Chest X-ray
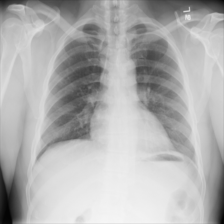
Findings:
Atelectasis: negative
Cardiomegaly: negative
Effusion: negative
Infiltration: negative
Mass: negative
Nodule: negative
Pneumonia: negative
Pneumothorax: negative
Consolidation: negative
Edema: negative
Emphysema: negative
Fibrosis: negative
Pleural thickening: negative
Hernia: negative